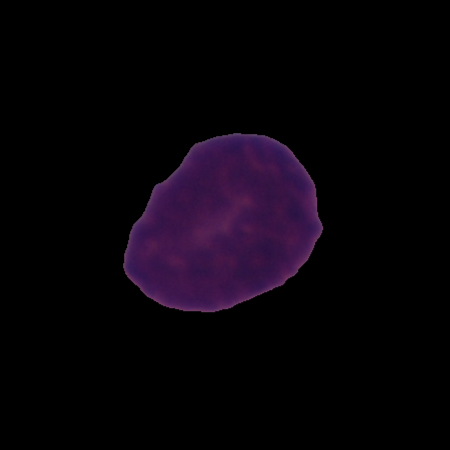
Label: healthy